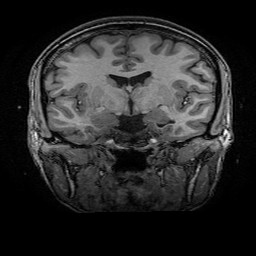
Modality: T1w
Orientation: sagittal
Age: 27
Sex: female
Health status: healthy
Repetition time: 2.53 s
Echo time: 0.0034 s